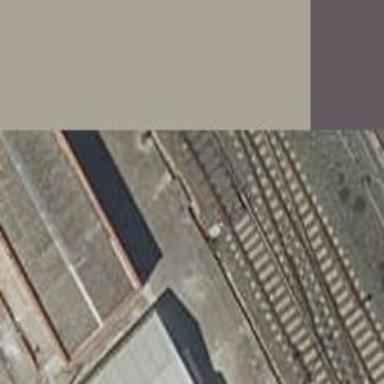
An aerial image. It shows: Railway switch.